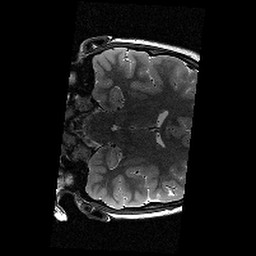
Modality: T2w
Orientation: coronal
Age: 12
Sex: female
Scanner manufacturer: siemens
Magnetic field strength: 3 T
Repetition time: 9.23 s
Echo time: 0.067 s